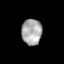
Tissue: lung
Cell type: Epithelial cells
Senescence score: 0.1663
Nuclear area (px): 513
Mean DAPI intensity: 169.901